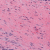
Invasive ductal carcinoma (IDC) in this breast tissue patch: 0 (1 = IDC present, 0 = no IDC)